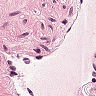
Metastatic tissue present: no